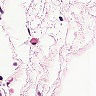
Metastatic tissue present: no